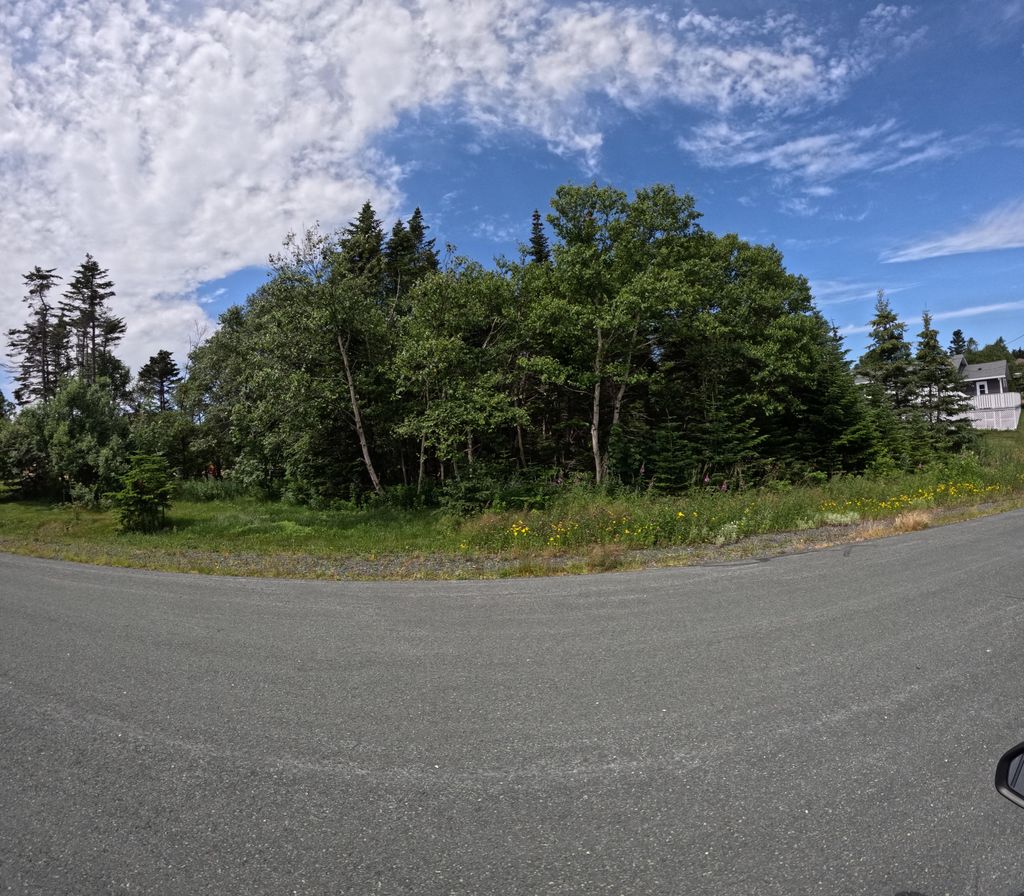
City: st_johns